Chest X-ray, AP view. Patient: 32 years old, sex F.
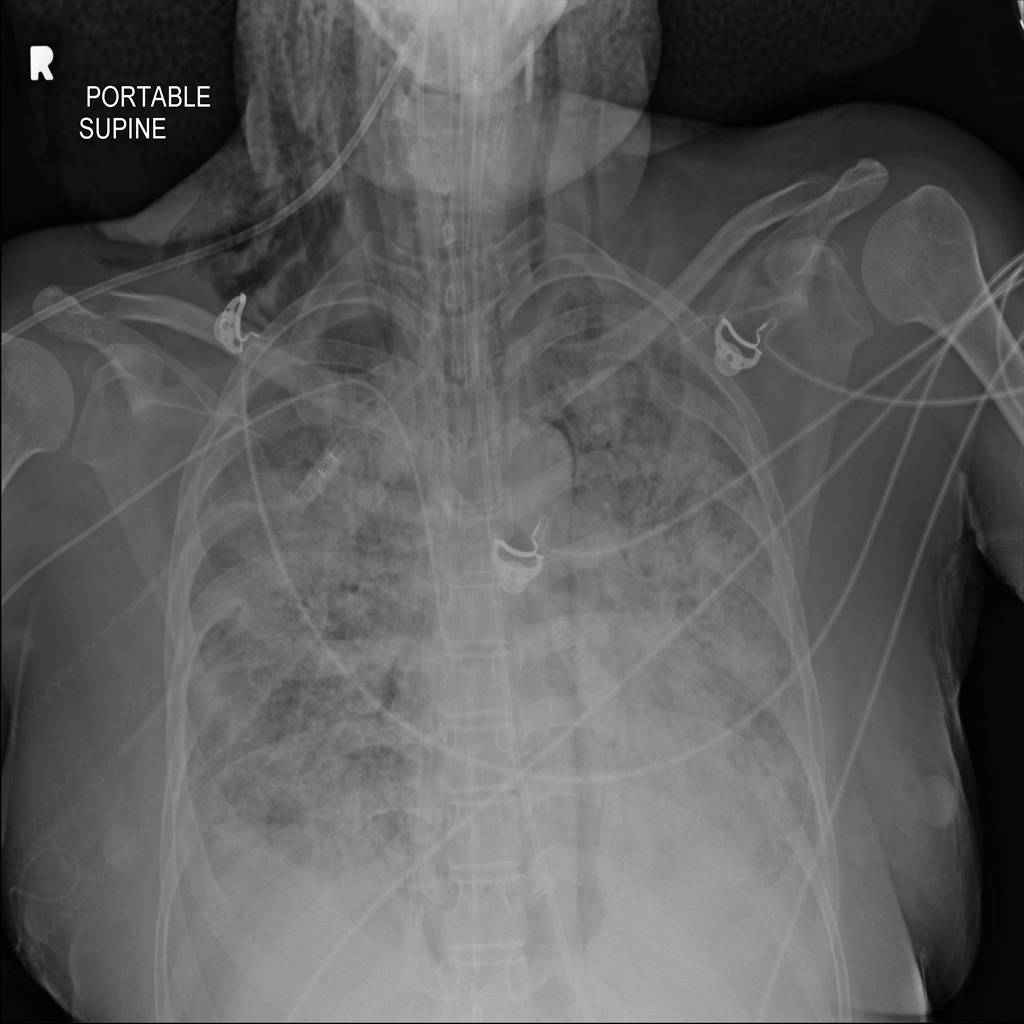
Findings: No Finding